Question: I am writing a simple code which is working absolutely fine with one file but I want to do the same process for all files in current working folder. Just like we give * in terminal. For example
> ls * // which list all the files and folders in current working directory
What I am trying to do is that I have 100s of files with some of the data I want and lots of junk data. All files are in same format just values I want are different (for your reference these files are browser request/response body saved using BurpSuite (intruder)). So all files are almost same but only some values are different according to the User Account which I want.
My code:
'''
start = "#patient_name').val('"
end = "');$('#father_name"
filename = input("Enter file name: ")
myfile = open(filename, "rt")
text = myfile.read()
print(text[text.find(start)+len(start):text.rfind(end)])
'''
My output:

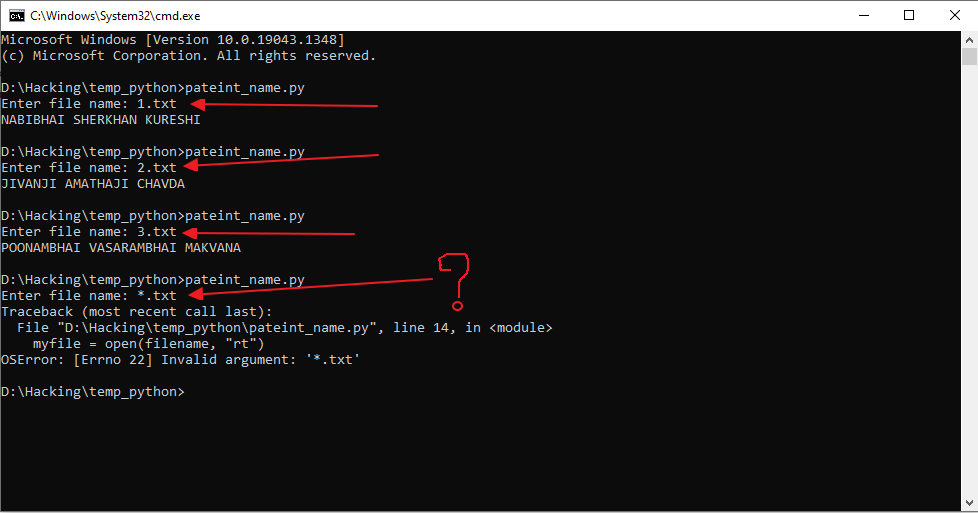
Answer: Create a function and iterate over file names?
'''
import pathlib
def extract_text(filename):
start = "#patient_name').val('"
end = "');$('#father_name"
with open(filename, 'rt') as myfile:
text = myfile.read()
return text[text.find(start)+len(start):text.rfind(end)]
patients = []
for filename in pathlib.Path('.').glob('*.txt'):
patients.append(extract_text(filename))
'''